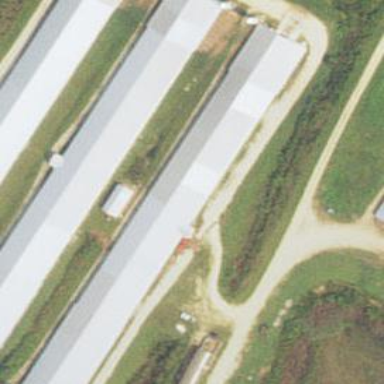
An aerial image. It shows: Farm auxiliary building.